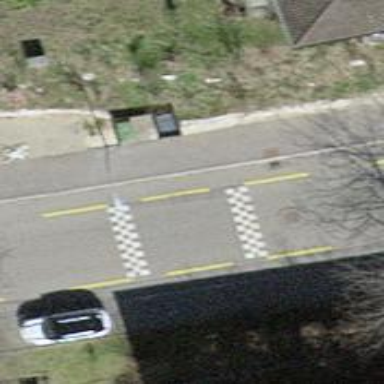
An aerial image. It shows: Traffic cushion.